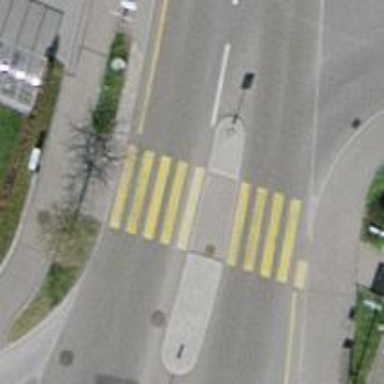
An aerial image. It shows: Uncontrolled crossing with pedestrian island.